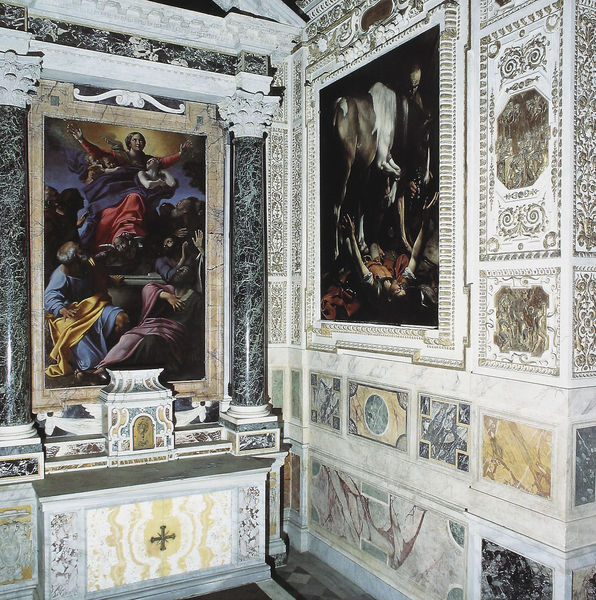
Titel: Cappella Cerasi
Standort: Rom, S. Maria del Popolo, Cappella Cerasi (EU - I - Latium)
Schlagwörter: blau, gemälde, weiß, gelb, grün, bunt, grau, marmor, säulen, gebäude, rot, muster, ornament, wand, barock, stein, bild, öl, kirche, interieur, farbig, detail, stuck, foto, nische, kreuz, religion, wei0, altar, fresken, kapelle, fresko, sakral, religon